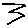
Label: zigzag